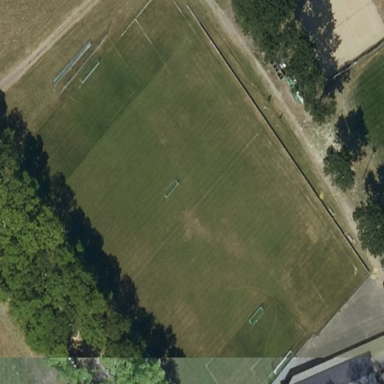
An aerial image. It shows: Soccer pitch for leisure land activities.